Interaction volume radius: 10 \u00c5
Interaction volume height: 10 \u00c5
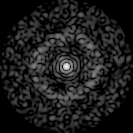
Disorder parameter: 0.8656